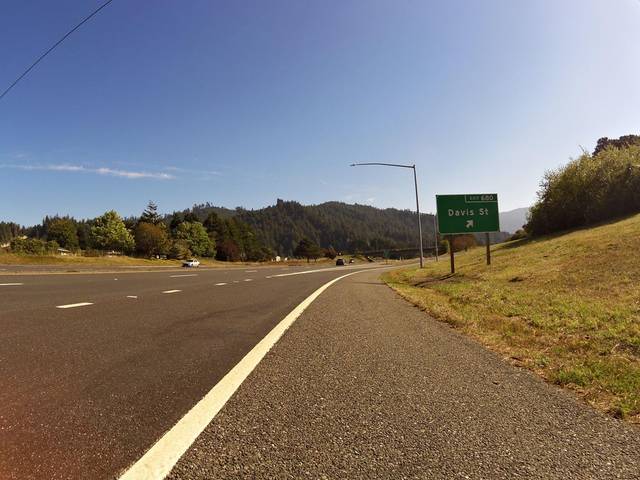
Region: United States
Coordinates: 40.502, -124.1